Question: My app in ASP.NET C#. I use Linq to Sql, look the picuture

// 5 data talbe :
'''
// Unit table
id | name | unit_type_id Unit_type
-------------------------
1 | Unit 1 | 1 id | name
2 | Unit 2 | 1 -------------
3 | Unit 3 | 1 1 | Type 1
4 | Unit 4 | 2 2 | Type 2
5 | Unit 5 | 1 3 | Type 3
6 | Unit 6 | 3
//Tool table // tool_type table
id | name | tool_type_id id | name
---------------------------- -------------------
1 | Tool 1 | 1 1 | Tool_type 1
2 | Tool 2 | 2 2 | Tool_type 2
3 | Tool 3 | 1 3 | Tool_type 3
4 | Tool 4 | 2
5 | Tool 5 | 3
'''
//unit_tool table
'''
unit_id | tool_id
---------------
1 | 1
2 | 1
1 | 2
1 | 3
2 | 2
2 | 3
3 | 3
3 | 2
'''
I want to use linq to sql in C# to get data like
// Table data i want to get
'''
Unit name | Unit type name | Tool name
-------------------------------------------------
Unit 1 | Type 1 | tool 1, tool 2, tool 3
Unit 2 | Type 1 | tool 1, tool 2, tool 3
Unit 3 | Type 1 | tool 2, tool 3
Unit 4 | Type 2 |
Unit 5 | Type 1 |
Unit 6 | Type 3 |
'''
My code be low
// Create new class
'''
public class unit_list
{
//Unit name
public string unit_name { get; set; }
// Unit type name
public string unit_type_name { get; set; }
// Tool name
public string tool_name { get; set; }
}
'''
// Function get data
'''
protected void show_unit()
{
// Create datacontext
for_testDataContext db = new for_testDataContext();
//Query data
IQueryable<unit_list> CourseList = from cl in db.units
select new unit_list()
{
unit_name = cl.name,
unit_type_name = cl.unit_type.name,
tool_name = // how to get data like "tool1, tool 2, tool 3"
};
}
'''
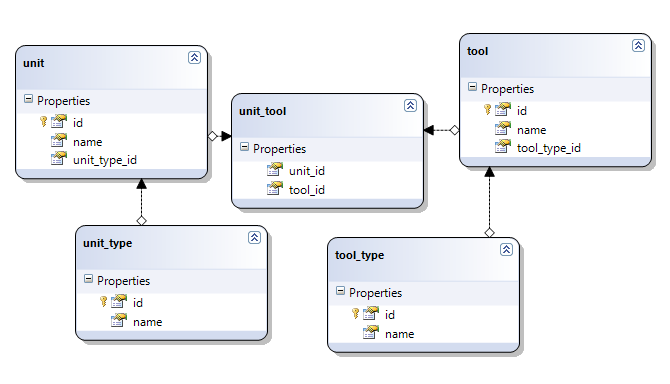
Answer: You should be able to write something like this (assuming all the relationships are set up correctly in Linq):
'''
select new unit_list()
{
unit_name = cl.name,
unit_type_name = cl.unit_type.name,
tool_name = string.Join(", ",
cl.unit_tools.Select(ut => ut.tool.name).ToArray()
)
};
'''
In other words..
1. Get the one-to-many relationship to unit_tools
2. Select the corresponding row in tool and select the name column
3. Join to get a single comma-separated string